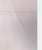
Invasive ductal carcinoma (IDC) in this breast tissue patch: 0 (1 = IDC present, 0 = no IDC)